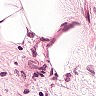
Metastatic tissue present: no